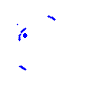
Particle: pion